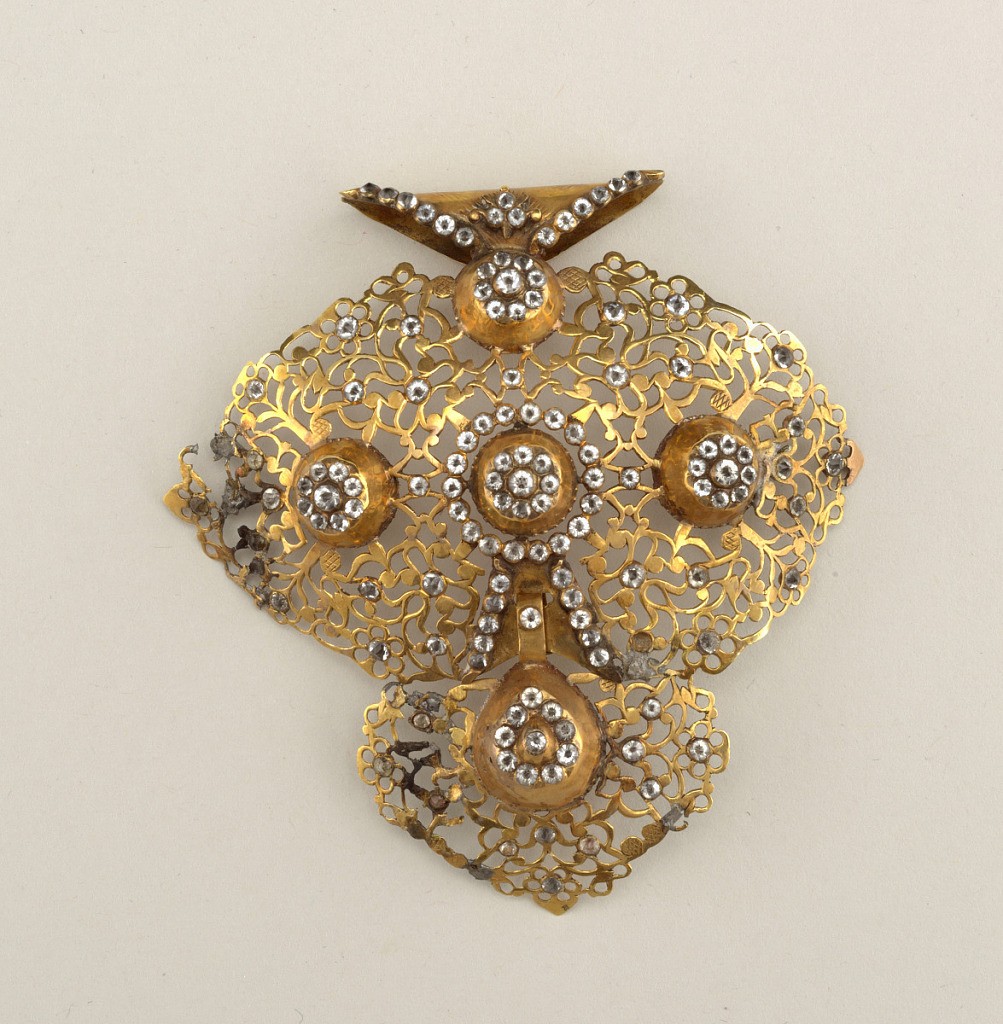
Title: Pendant and slide
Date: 19th century
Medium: Gold, brilliants
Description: Two pieces of peasant jewelry of very thin gold stamped out in a design of flowers, leaves and scrolling stems and ornamented with brilliants.  A: the pendant, which is horizontal, and oval in shape with a loop at the top and a triangular piece attached by a link at the bottom.  One brilliant is missing.  B: the slide, roughly heart-shaped.  Both pieces are convex.